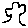
Label: tree